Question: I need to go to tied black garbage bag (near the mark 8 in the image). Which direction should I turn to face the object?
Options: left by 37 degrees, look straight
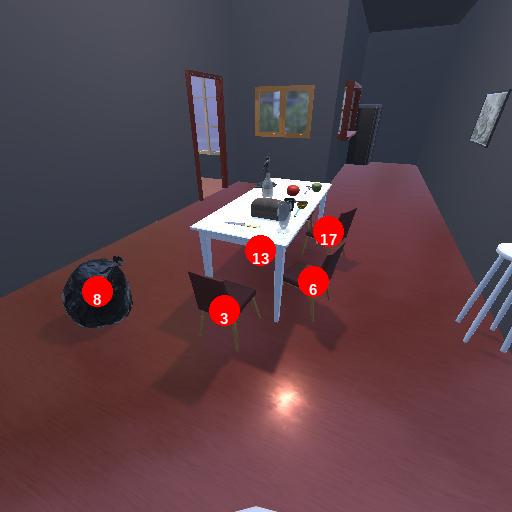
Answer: left by 37 degrees